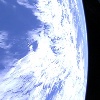
Label: cloud